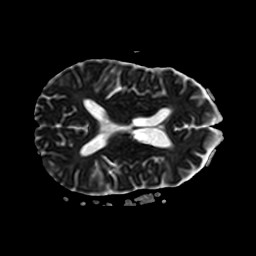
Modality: ADC
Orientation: axial
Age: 50
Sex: male
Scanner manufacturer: philips
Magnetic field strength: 3 T
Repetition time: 4.146 s
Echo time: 0.06134 s